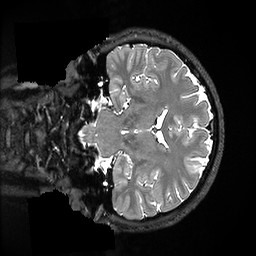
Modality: T2w
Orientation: coronal
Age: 30
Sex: male
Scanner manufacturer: ge
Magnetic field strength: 3 T
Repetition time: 3.202 s
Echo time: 0.0667 s